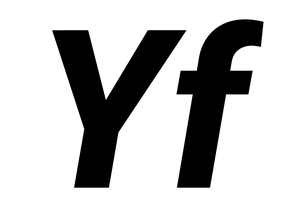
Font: Roboto-Italic_ExtraBold_Italic